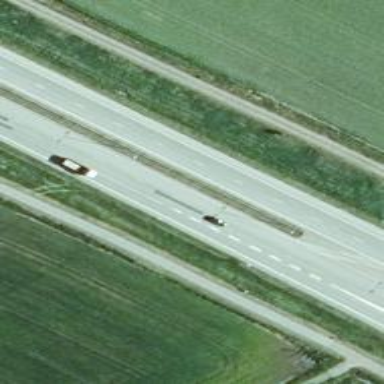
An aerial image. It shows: Asphalt trunk highway.